Question: We have this warm up exercise where we're supposed to create this reallllly simple game which's UI is pretty much set up
.
I got the error
I didn't understand it, so I googled it, but most of the problems are different.
While typing this question I found this in the stackoverflow suggestions:
<URL>
But I simply don't understand. I'm learning programming/java from scratch. I hope JavaFX/GuI stuff isn't a hindrance?
The code below only includes my attempt to assign the actions. I separated it from the creation of the buttons for the time being to figure out what the problem is. The problem is only in the if and else conditions.
'''
for(int i=0; i<=4; i++) {
for(int j=0; j<=4; j++) {
buttonGrid[i][j].setOnAction(new EventHandler<ActionEvent>() {
public void handle(ActionEvent event) {
if (buttonGrid[i][j].getText() == "X") {
buttonGrid[i][j].setText("O");
} else {
buttonGrid[i][j].setText("X");
}
}
});
}
}
'''
For now I just want the button's labels to change from X to O and from O to X as you click them. Btw. If I learn JavaFX and GUI, does it mean I HAVE to learn css? (Not that I don't want to, just.. not now)
If there is a need for the rest of the code to figure the problem:
<URL>
I'd also appreciate if someone could tell me how to do the Scenes in a more efficent way. (Btw, can I somehow lock the aspect ratio of the sides of all cells of a gridpane?)
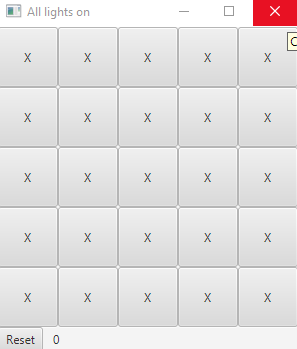
Answer: I think that the answer in this question explains your problem very well and how to solve it <URL> You can not use i and j inside the Action handler.
Try this. [Notice that I've also changed the string comparison*]
'''
for(int i=0; i<=4; i++) {
for(int j=0; j<=4; j++) {
final Button myButton = buttonGrid[i][j];
myButton.setOnAction(new EventHandler<ActionEvent>() {
public void handle(ActionEvent event) {
if ("X".equals(myButton.getText())) {
myButton.setText("O");
} else {
myButton.setText("X");
}
}
});
}
}
'''
<URL>